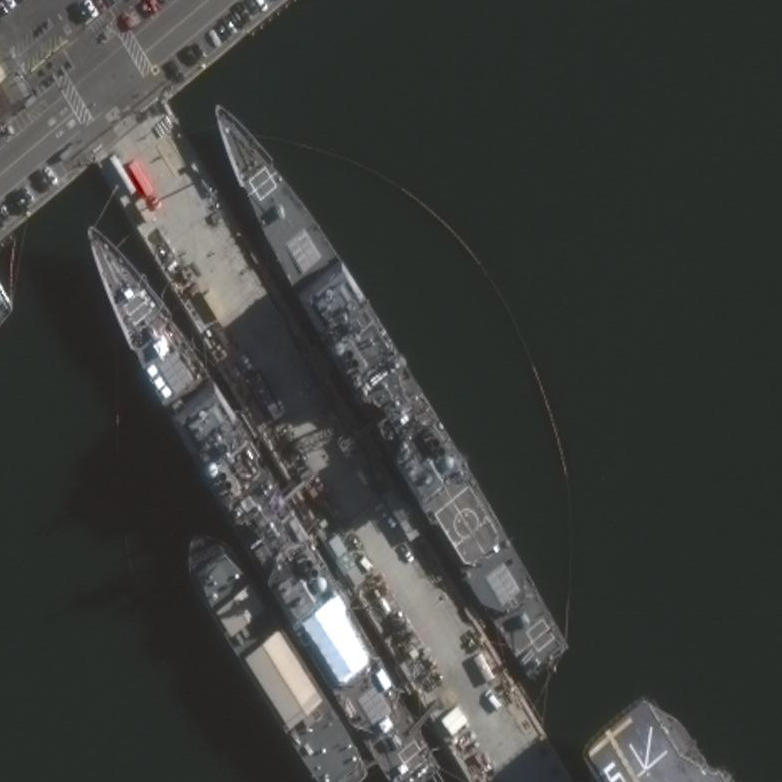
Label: cruiser